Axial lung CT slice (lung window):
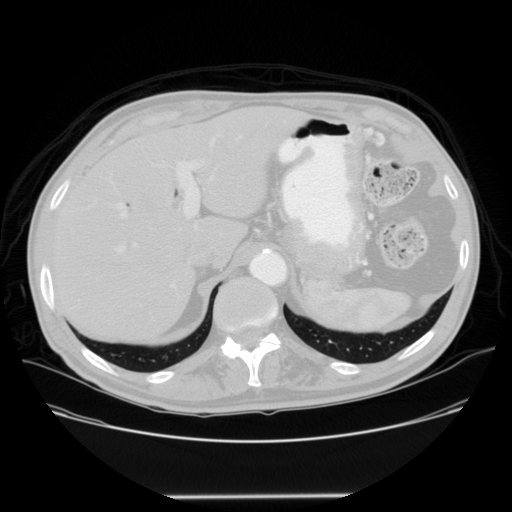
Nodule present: no